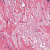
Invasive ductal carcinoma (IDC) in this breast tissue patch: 1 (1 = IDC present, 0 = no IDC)